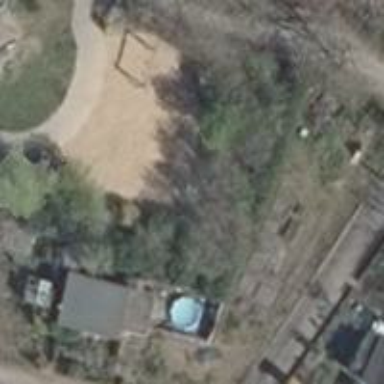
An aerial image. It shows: Playground featuring climbing frame.